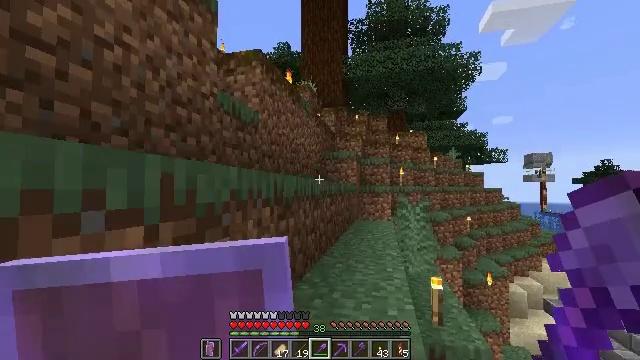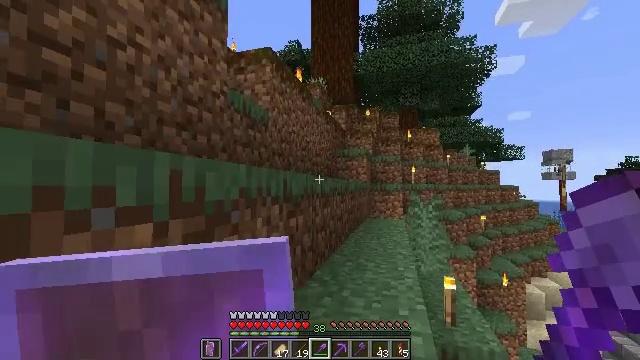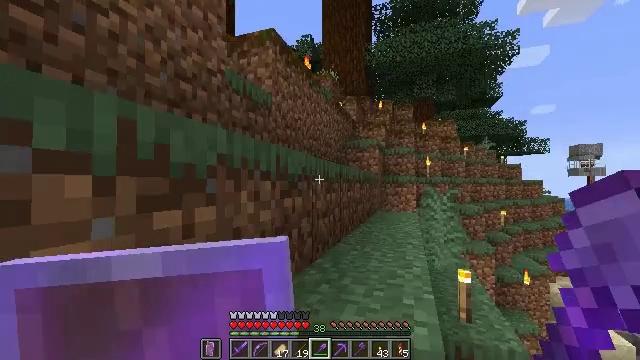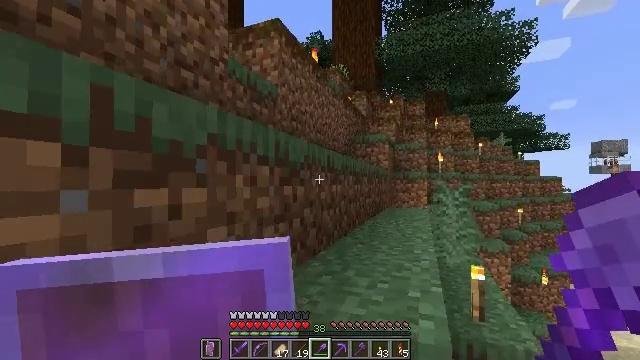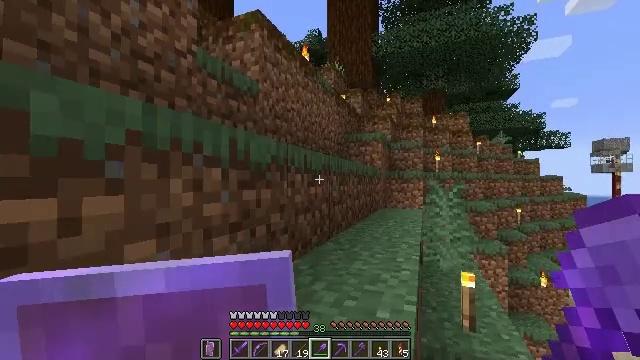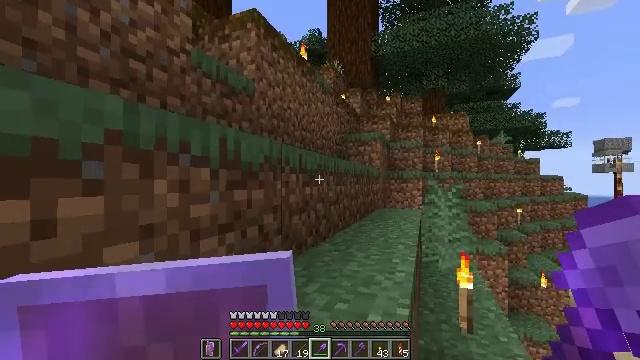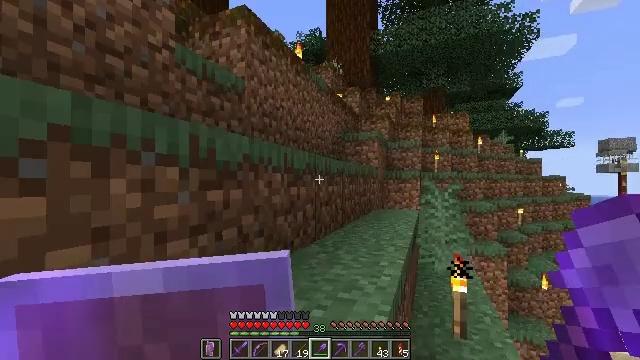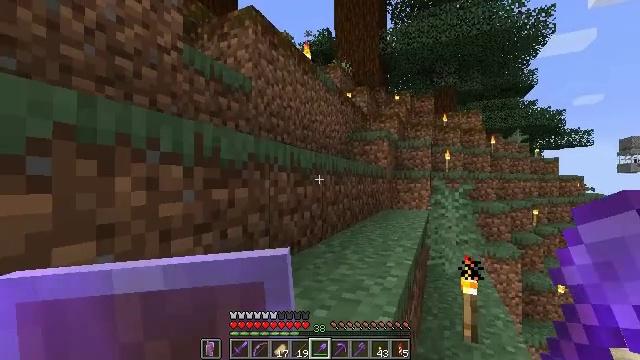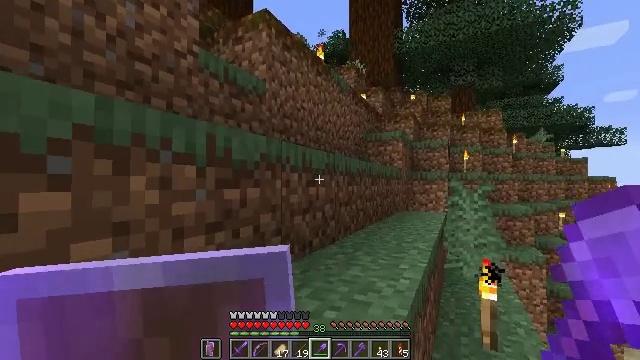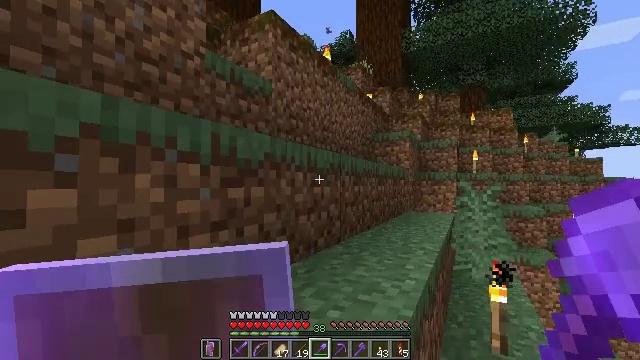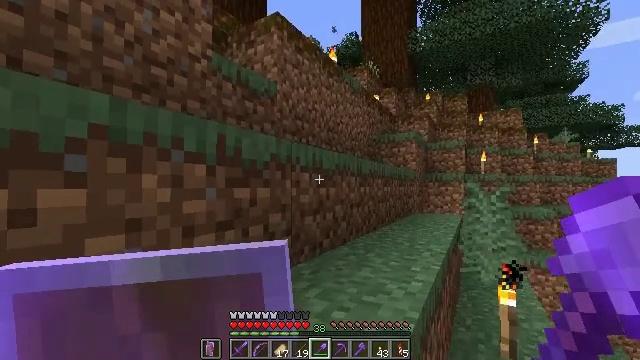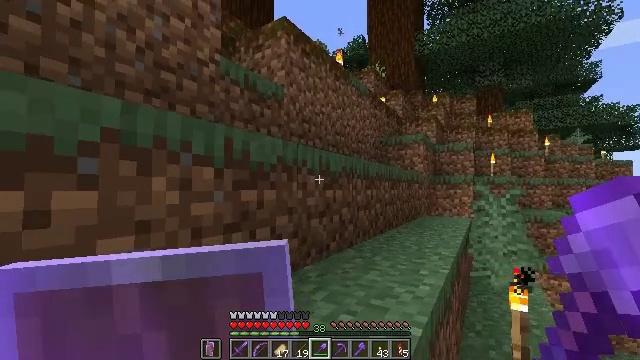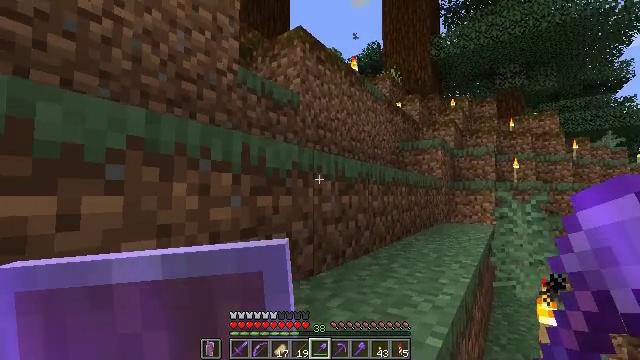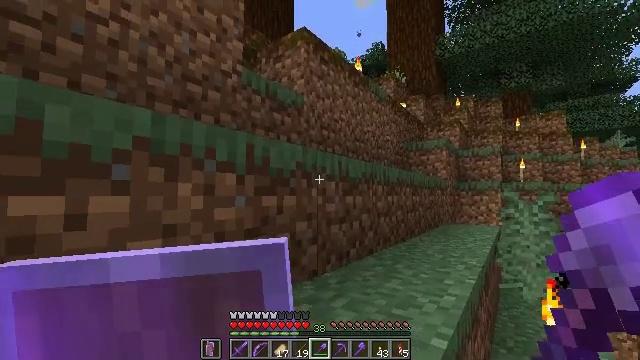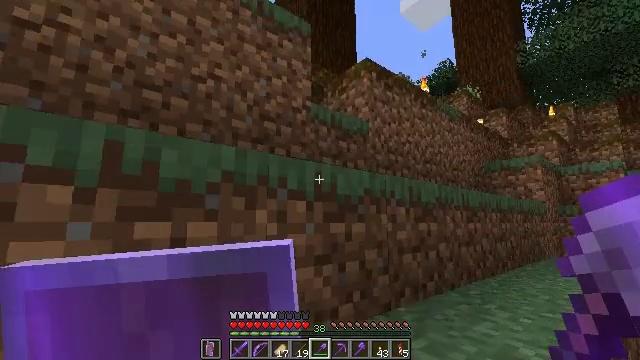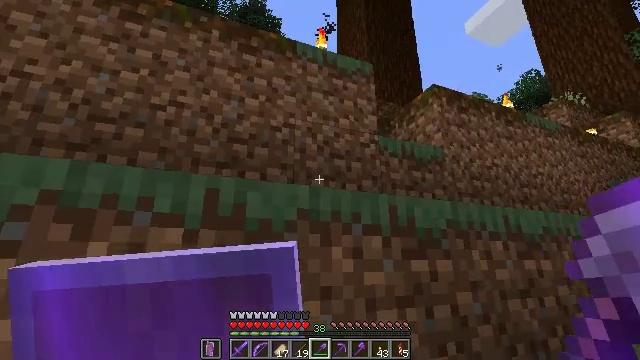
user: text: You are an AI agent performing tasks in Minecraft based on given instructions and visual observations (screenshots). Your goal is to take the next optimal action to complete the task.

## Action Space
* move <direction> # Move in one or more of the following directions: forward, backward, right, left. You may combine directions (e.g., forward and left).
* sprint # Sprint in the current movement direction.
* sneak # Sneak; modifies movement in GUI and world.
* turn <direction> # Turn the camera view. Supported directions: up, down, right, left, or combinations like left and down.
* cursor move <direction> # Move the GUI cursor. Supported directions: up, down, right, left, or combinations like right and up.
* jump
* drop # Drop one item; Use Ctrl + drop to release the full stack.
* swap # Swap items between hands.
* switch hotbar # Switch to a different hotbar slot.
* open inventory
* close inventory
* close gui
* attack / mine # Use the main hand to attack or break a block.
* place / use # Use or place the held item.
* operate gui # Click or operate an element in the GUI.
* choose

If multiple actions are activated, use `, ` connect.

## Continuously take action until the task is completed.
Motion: motion action
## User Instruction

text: Dig up the grass block for dirt.
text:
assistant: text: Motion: move forward and move right, turn left, jump
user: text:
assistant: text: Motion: move forward and move right, turn left, jump
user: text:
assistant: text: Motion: move forward and move right, turn left
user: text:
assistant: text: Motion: move right
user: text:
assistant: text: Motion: no_op
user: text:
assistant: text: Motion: no_op
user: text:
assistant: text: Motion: turn left
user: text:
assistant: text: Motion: turn left
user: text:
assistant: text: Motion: turn left
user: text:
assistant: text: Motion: turn left
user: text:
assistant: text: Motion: turn left
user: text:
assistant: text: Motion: turn left and up
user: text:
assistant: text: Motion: no_op
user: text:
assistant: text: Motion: turn left and up
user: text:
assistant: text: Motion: turn left and up
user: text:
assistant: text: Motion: turn left
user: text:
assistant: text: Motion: no_op
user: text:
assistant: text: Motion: no_op
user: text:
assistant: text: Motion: no_op
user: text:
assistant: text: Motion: no_op
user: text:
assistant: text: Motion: turn left and down
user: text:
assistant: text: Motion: turn left and down
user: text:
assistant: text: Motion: turn left and down
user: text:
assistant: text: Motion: no_op
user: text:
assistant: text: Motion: no_op
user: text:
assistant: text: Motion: no_op
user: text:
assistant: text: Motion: no_op
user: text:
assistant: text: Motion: no_op
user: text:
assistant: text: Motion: no_op
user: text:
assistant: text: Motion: no_op